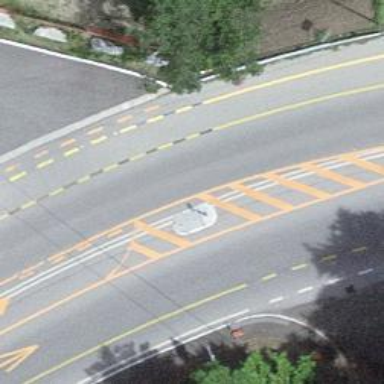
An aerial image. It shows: Primary highway with asphalt surface and designated lane for cyclists.